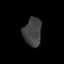
Tissue: prostate
Cell type: T cells
Senescence score: 0.2312
Nuclear area (px): 495
Mean DAPI intensity: 65.281